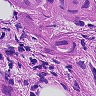
Metastatic tissue present: yes